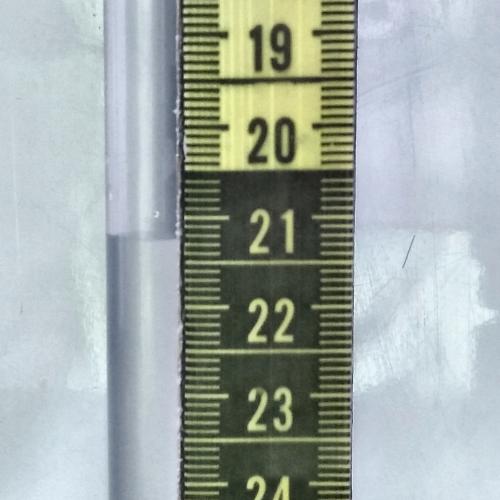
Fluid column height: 21.3 cm